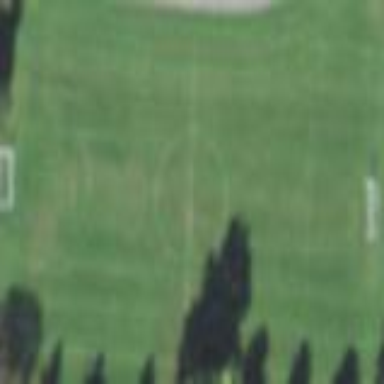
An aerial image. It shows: Soccer pitch for leisure land activities.